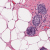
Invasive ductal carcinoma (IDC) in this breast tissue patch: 0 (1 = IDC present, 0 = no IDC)